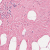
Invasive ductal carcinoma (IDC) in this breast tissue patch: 0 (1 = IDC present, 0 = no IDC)